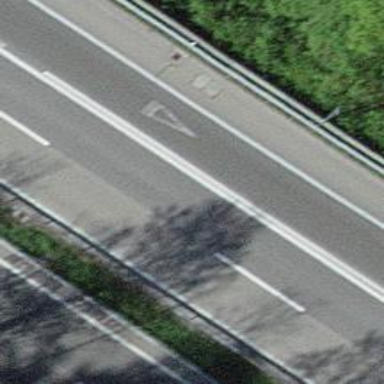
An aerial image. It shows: Asphalt motorway.